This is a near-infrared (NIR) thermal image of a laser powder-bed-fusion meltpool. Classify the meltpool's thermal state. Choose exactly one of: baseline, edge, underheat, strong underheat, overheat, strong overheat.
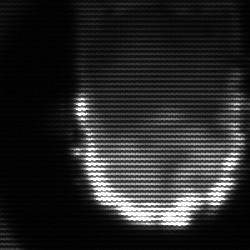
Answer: baseline